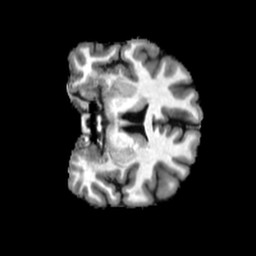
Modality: T1w
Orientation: coronal
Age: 33
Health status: healthy
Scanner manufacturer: philips
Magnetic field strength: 3 T
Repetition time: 0.007822 s
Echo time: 0.003595 s